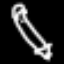
Label: pencil